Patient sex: M
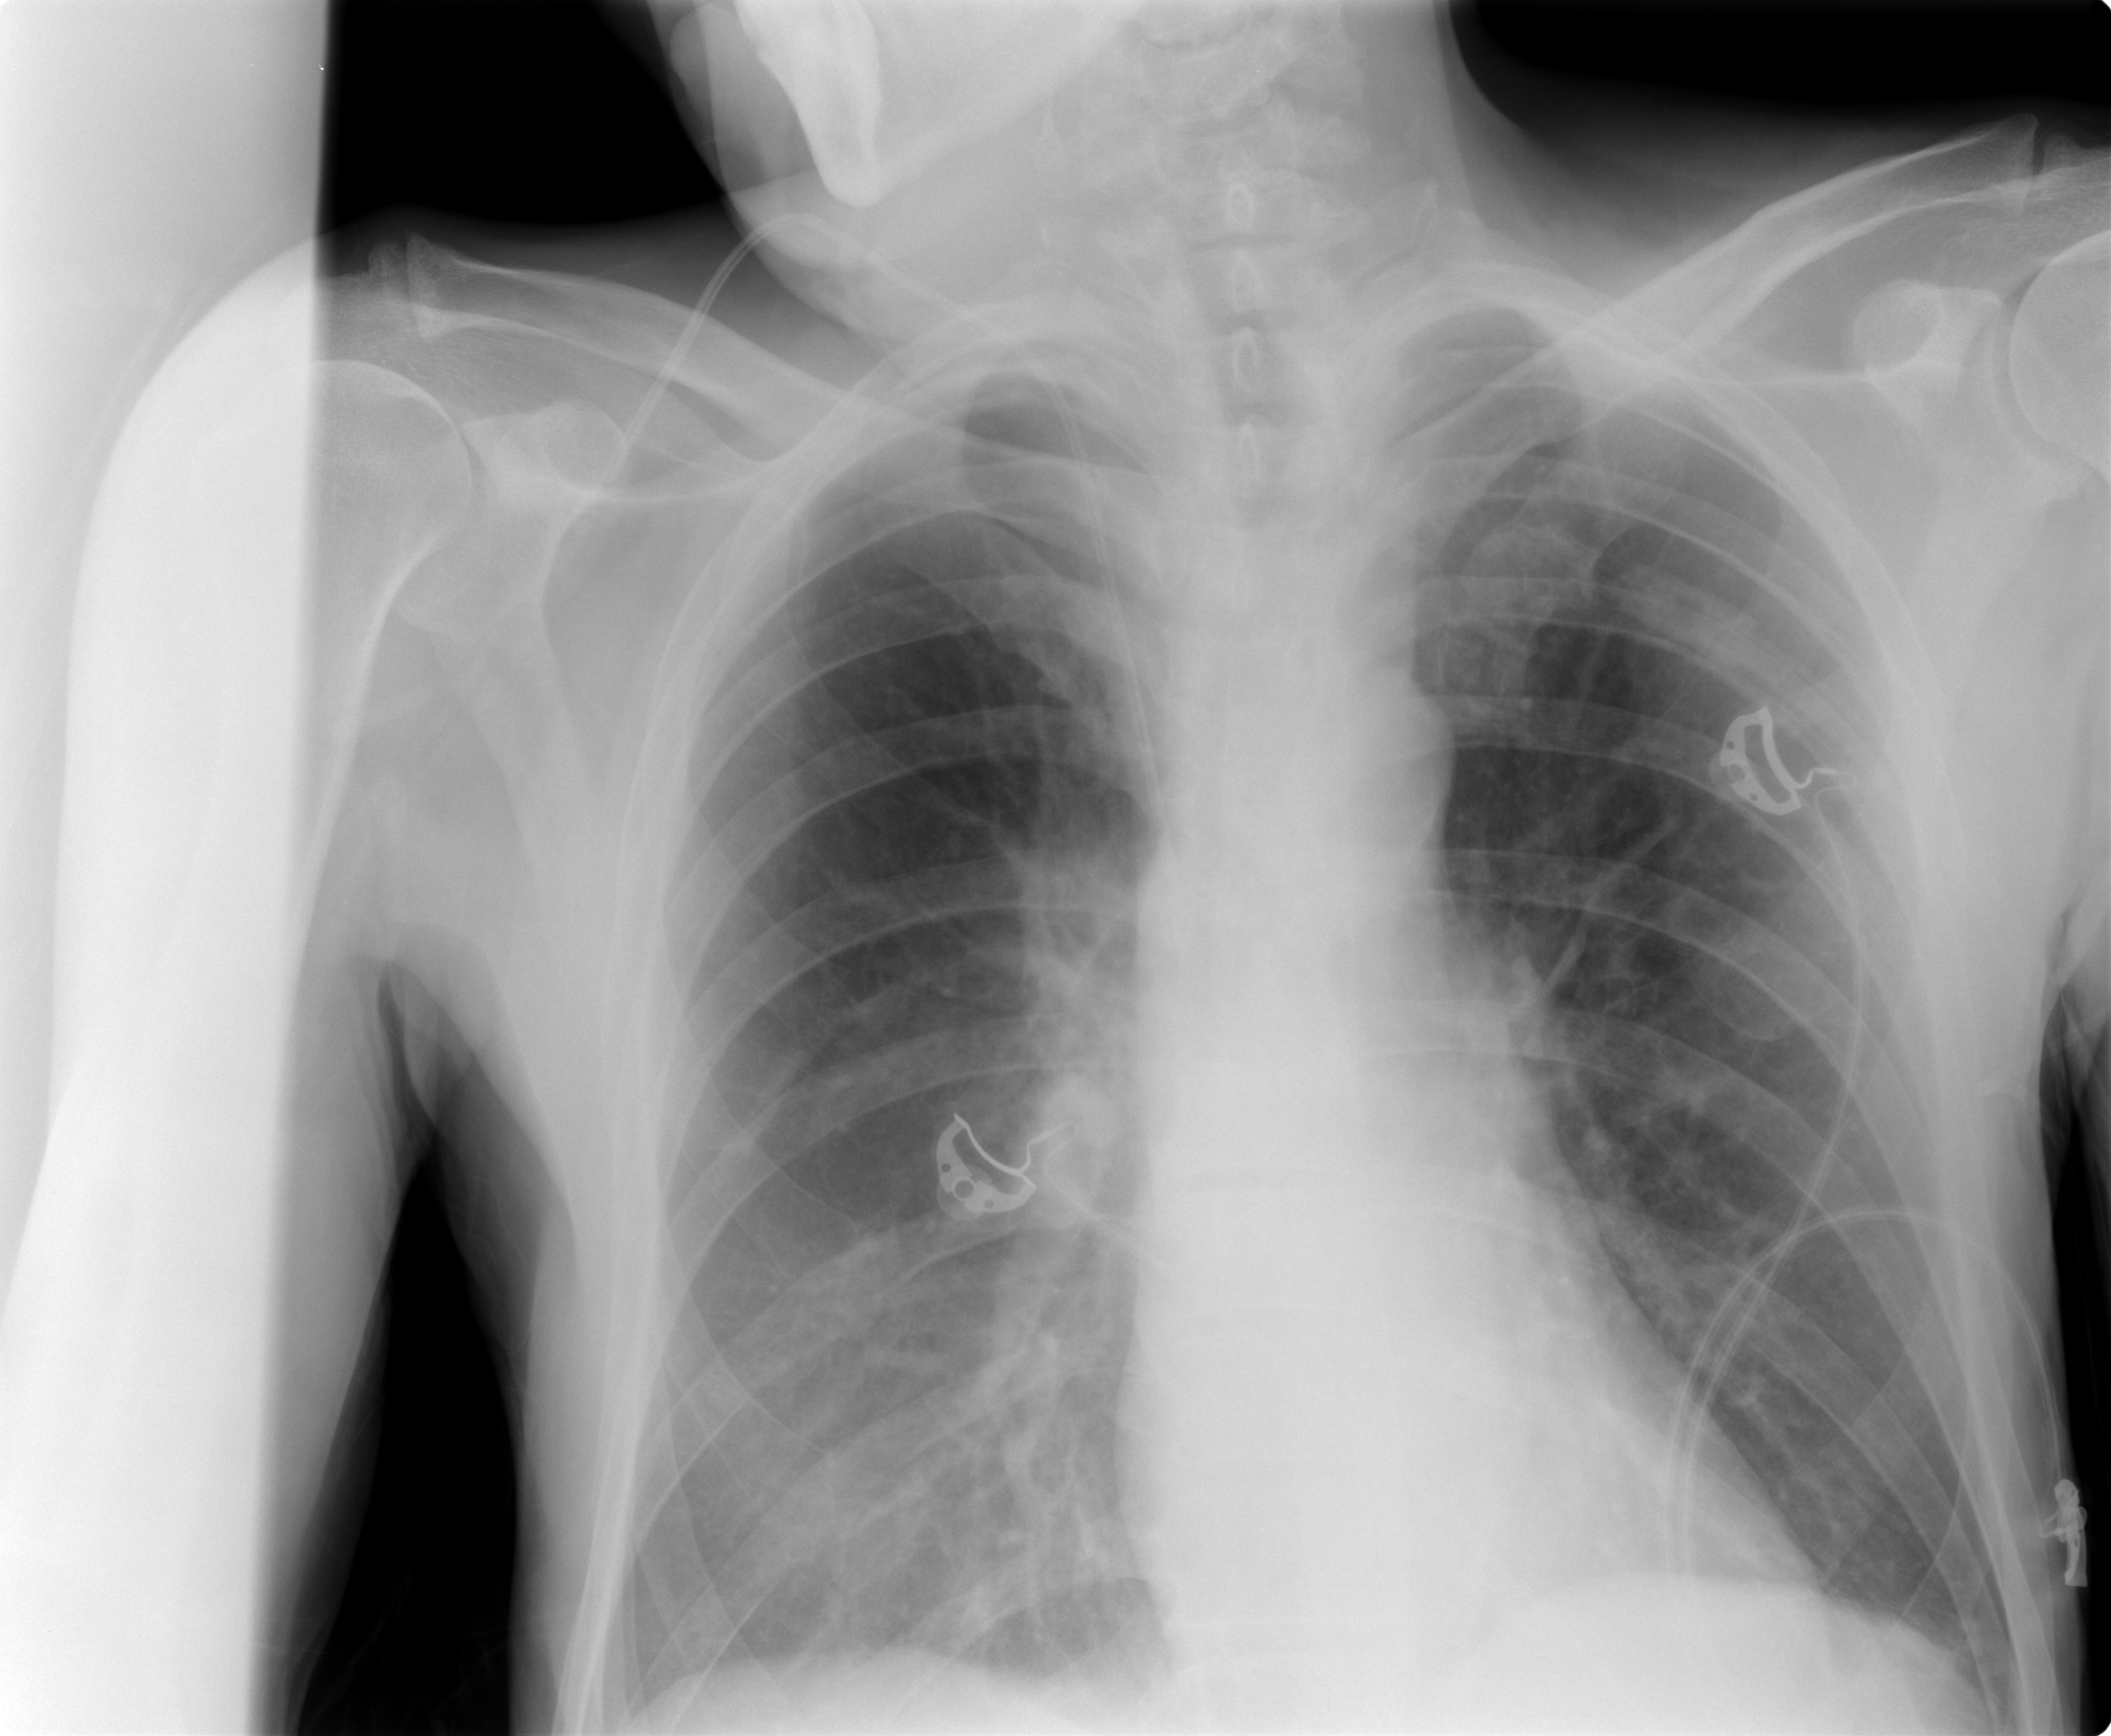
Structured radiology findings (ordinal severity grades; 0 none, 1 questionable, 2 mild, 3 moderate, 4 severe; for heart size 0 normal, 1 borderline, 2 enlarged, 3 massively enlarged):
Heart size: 0
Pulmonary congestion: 0
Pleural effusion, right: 0
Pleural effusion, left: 0
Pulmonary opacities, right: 2
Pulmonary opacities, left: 0
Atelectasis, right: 2
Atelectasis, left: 0